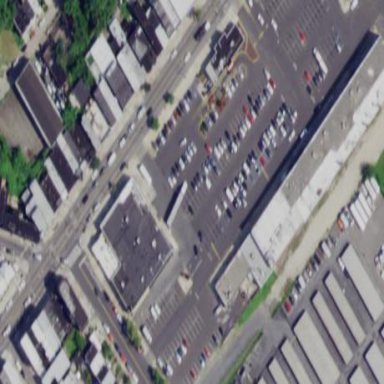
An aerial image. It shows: Parking area.